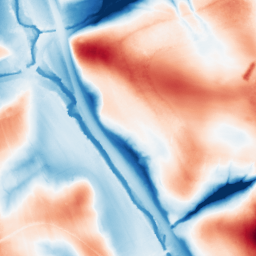
Category: edge_preserving
Decomposition family: guided
Decomposition parameters: radius: 32
eps: 0.01
Upsampling method: quadratic
Upsampling parameters: scale: 2
Upsampling scale: 2